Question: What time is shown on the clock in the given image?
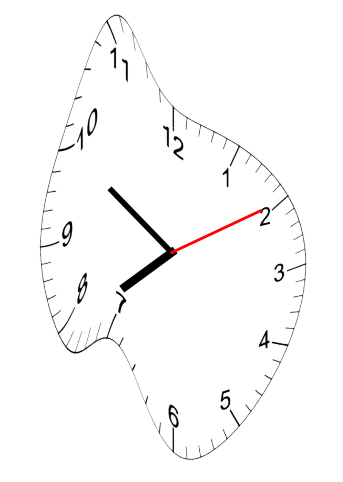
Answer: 07:50:10